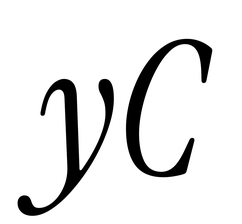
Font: InstrumentSerif-Italic